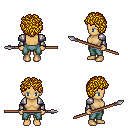
a pixel art fantasy rpg character, female body template, human, tanned skin, steel arm armor, teal pants, blonde curly afro hairstyle, spear, four views (front, back, left, right), 2x2 character sprite sheet, small pixel art, hard edges, no anti-aliasing